Question: I've been trying for couple of hours already why I can't get my picture going in my text. I use columns to aligne my text.
Picture of what I wouldlike to get

<URL>
'''
#text-columns {
-moz-column-count: 3;
-moz-column-gap: 20px;
-webkit-column-count: 3;
-webkit-column-gap: 20px;
-moz-column-rule-color: #ccc;
-moz-column-rule-style: solid;
-moz-column-rule-width: 1px;
-webkit-column-rule-color: #ccc;
-webkit-column-rule-style: solid;
-webkit-column-rule-width: 1px;
display: inline-block;
text-align: justify;
}
#fake_image {
background-color: black;
width: 67%;
height: 100px;
float: right;
}
'''
'''
<div>
<div id="fake_image"></div>
<p id="text-columns">
<strong>Ihiliquatior am quia numquam ipit, quis as pro culpa nus ma doluptatem rerum veria nosae nulligendit laccatate nus dit et, cullis sum dolupta comnis apitibusam ium dem volorum repreptatque es dellique sum nat.</strong>
<br />
<br /> In re que occum eum fugitatquati cori bea ni sequaes cum quatis del iunt fugit, omnitatus eiciis im arupid esectem vit, et repudam alitio. Ducia doluptatibus impedi deliatur res sequiam conseresto omniatiunda sit aut aligend undunt am incit aut lab
ipsuntius solore, nonectorerum quid ut repella experum que quam quam iminiscium, que inus quo in ese cum es volupti isciendit, quate consequamus et del iur, aut acersperiat utempor adis modio. Aquidem poriam, sum cullant ioribus volupit ullorianda
cum nimendist dolumqui ommolupta nus maxim estiscipsunt hari ut hil molor ariost ut ipsam sam explibus estio volorer eicabor erferum eatem aut int fugiae nimus invel etur alita illoren imporiam cum quibus is et quas et que pra desequa speriati sitassitat.
Tas desequi sapeles trumquis exceper erescilibus. Epernat assinih itatumque aliquis soluptam, volut quas nonsequias quamust reneces totatur rescidem. Viducia venimag niatusandel ipiet volectota volorit lam as a autectibus eum rem into dolore, temperferum,
sit re pero dolent intio. Equaecus dolest, secuptiur aut lanim vellectur sectia pratia pos none exeriosamus.
</p>
</div>
'''
I tried to search but it does not seem to have any page that exist related to this problem
Thanks for your time
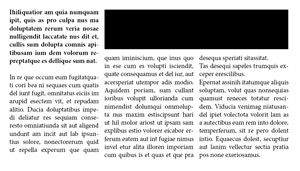
Answer: image has a , then a negative margin of height of image on ':first-child' should do:
'''
div {
background:#FEDD31;/* demo extra */
padding:0.5em 0.5%;/* demo extra */
text-shadow:0 0 white/* demo extra */
}
#text-columns {
-moz-column-count: 3;
-moz-column-gap: 20px;
-webkit-column-count: 3;
-webkit-column-gap: 20px;
-moz-column-rule-color: #ccc;
-moz-column-rule-style: solid;
-moz-column-rule-width: 2px;
-webkit-column-rule-color: #ccc;
-webkit-column-rule-style: solid;
-webkit-column-rule-width: 1px;
display: inline-block;
text-align: justify;
color:#0675B4;/* demo extra */
text-shadow:1px 1px white/* demo extra */
}
#text-columns strong:first-child {
margin:calc(-100px - 1em) 0 -1em; /* unless margins on p are reset, then no need of calc() */
display:block;
color:purple;/* demo extra */
}
#fake_image {
background-color: black;
width: 66%;
height: 100px;
float: right;
box-shadow:1px 1px 3px white, inset 1px 1px 1px white, inset 0 0 1px 10px #333/* demo extra */
}
'''
'''
<div>
<div id="fake_image"></div>
<p id="text-columns">
<strong>Ihiliquatior am quia numquam ipit, quis as pro culpa nus ma doluptatem rerum veria nosae nulligendit laccatate nus dit et, cullis sum dolupta comnis apitibusam ium dem volorum repreptatque es dellique sum nat.</strong>
<br />
<br /> In re que occum eum fugitatquati cori bea ni sequaes cum quatis del iunt fugit, omnitatus eiciis im arupid esectem vit, et repudam alitio. Ducia doluptatibus impedi deliatur res sequiam conseresto omniatiunda sit aut aligend undunt am incit aut lab
ipsuntius solore, nonectorerum quid ut repella experum que quam quam iminiscium, que inus quo in ese cum es volupti isciendit, quate consequamus et del iur, aut acersperiat utempor adis modio. Aquidem poriam, sum cullant ioribus volupit ullorianda
cum nimendist dolumqui ommolupta nus maxim estiscipsunt hari ut hil molor ariost ut ipsam sam explibus estio volorer eicabor erferum eatem aut int fugiae nimus invel etur alita illoren imporiam cum quibus is et quas et que pra desequa speriati sitassitat.
Tas desequi sapeles trumquis exceper erescilibus. Epernat assinih itatumque aliquis soluptam, volut quas nonsequias quamust reneces totatur rescidem. Viducia venimag niatusandel ipiet volectota volorit lam as a autectibus eum rem into dolore, temperferum,
sit re pero dolent intio. Equaecus dolest, secuptiur aut lanim vellectur sectia pratia pos none exeriosamus.
</p>
</div>
'''